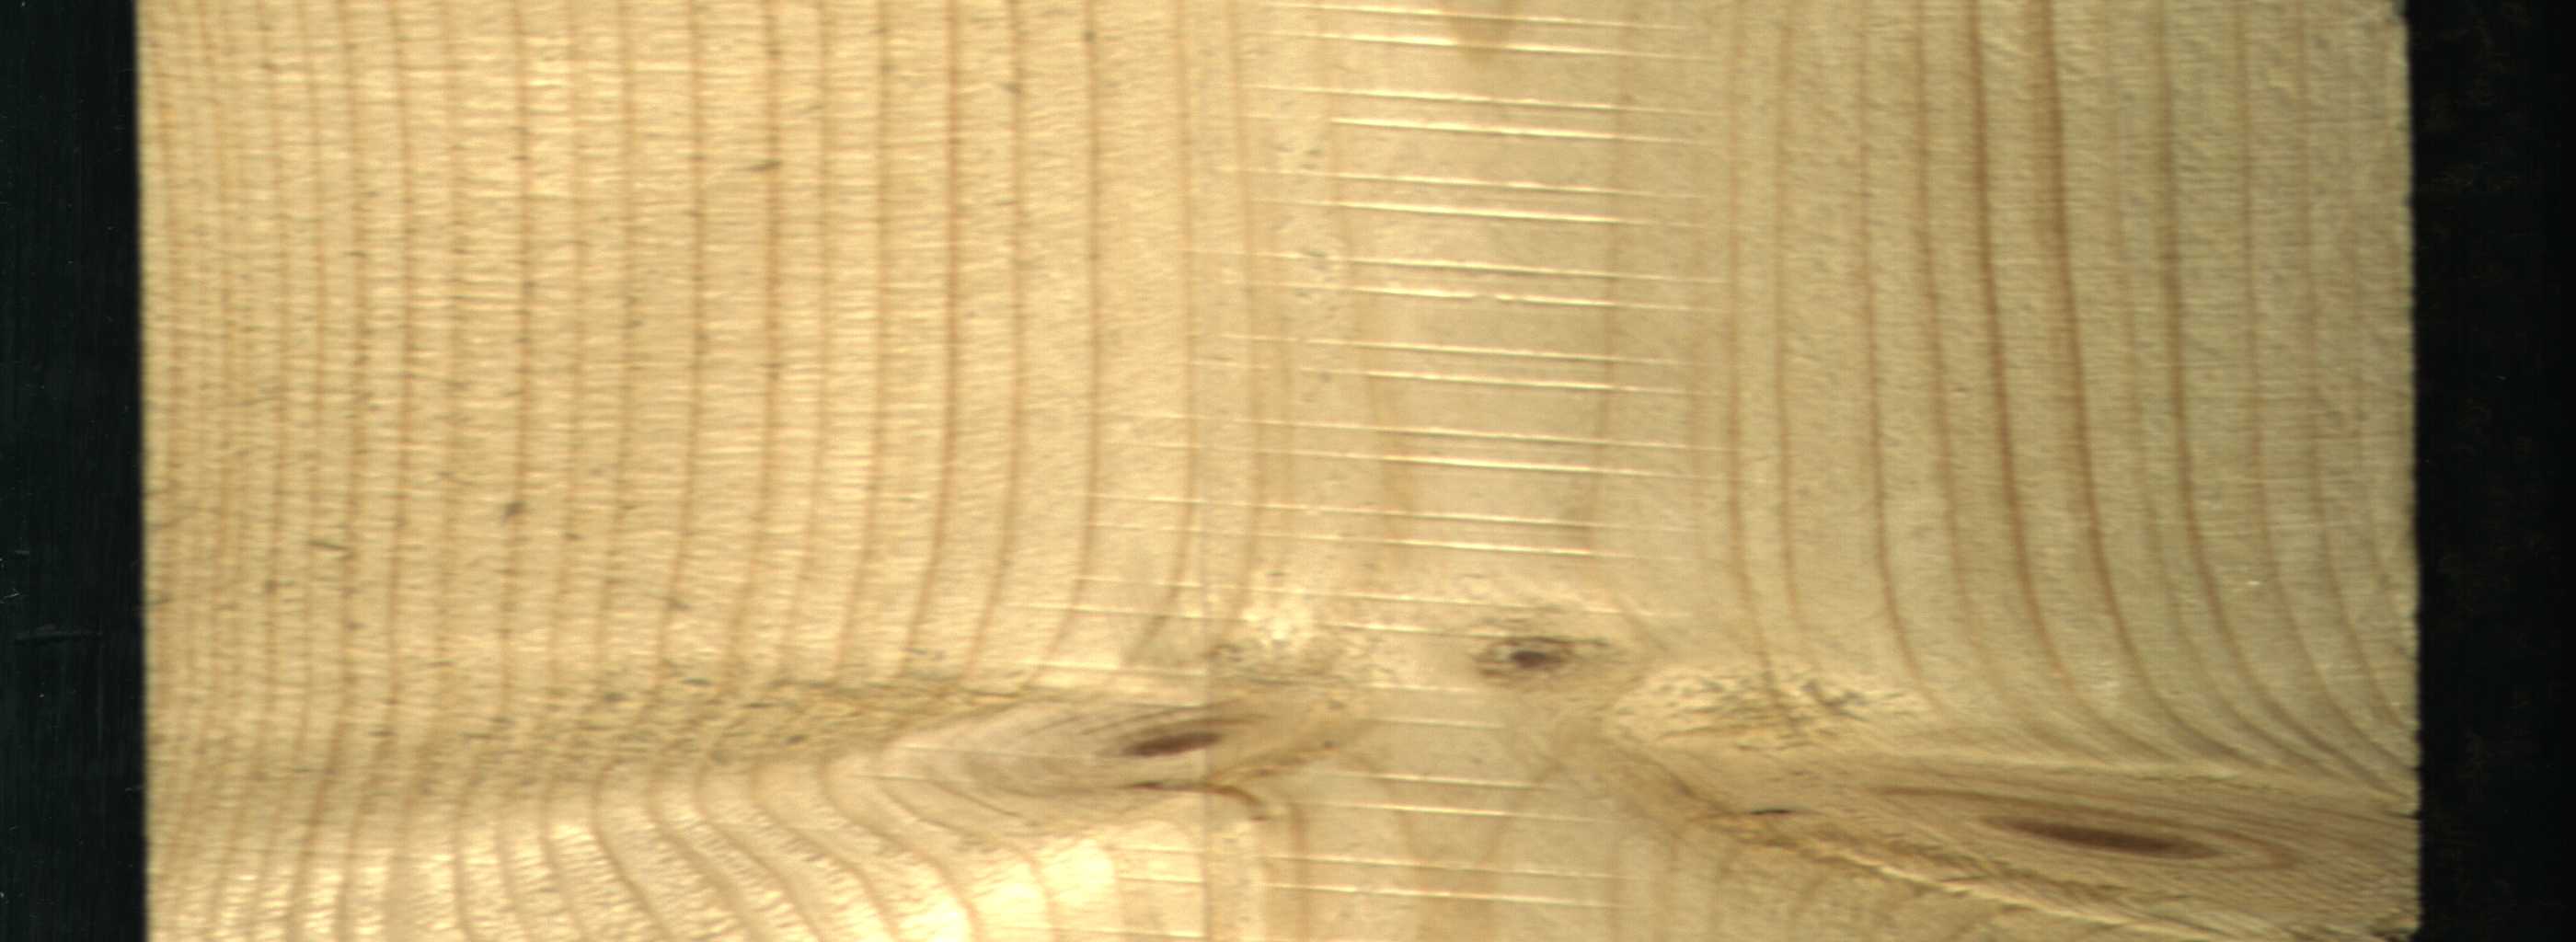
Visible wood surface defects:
Live_Knot
Live_Knot
Live_Knot